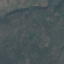
Land use / land cover: HerbaceousVegetation